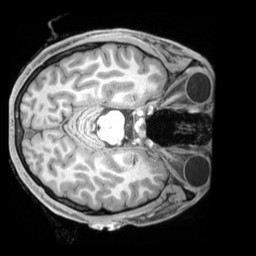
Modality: T1w
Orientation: axial
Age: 27
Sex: male
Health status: ill
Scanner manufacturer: siemens
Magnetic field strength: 3 T
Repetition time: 2.2 s
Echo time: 0.00218 s